Field crop: maize
Growth stage: 2
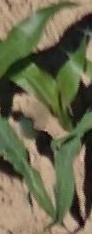
Species: maize